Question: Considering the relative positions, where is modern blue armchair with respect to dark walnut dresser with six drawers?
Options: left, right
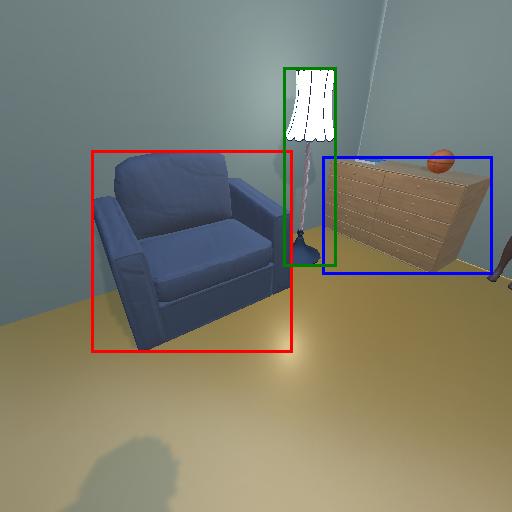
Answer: left